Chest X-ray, PA view. Patient: 42 years old, sex M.
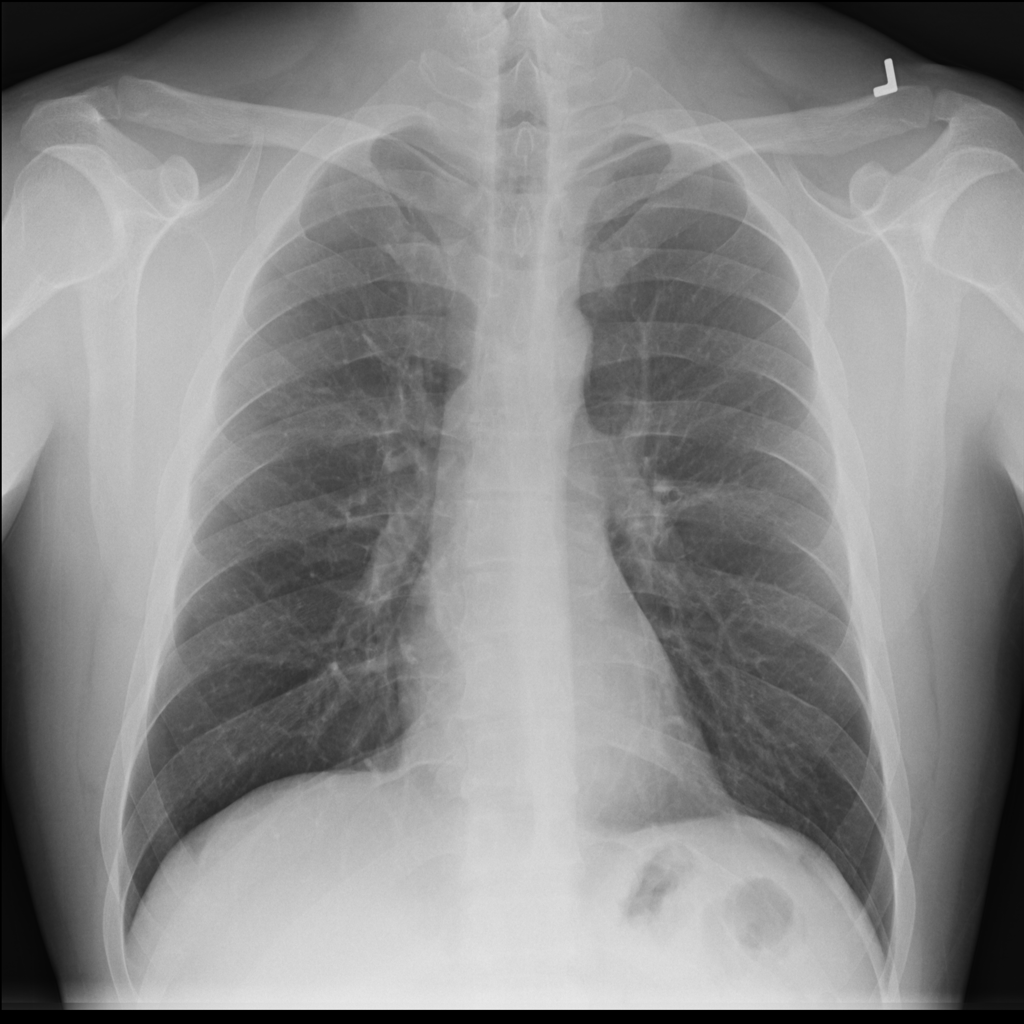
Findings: No Finding